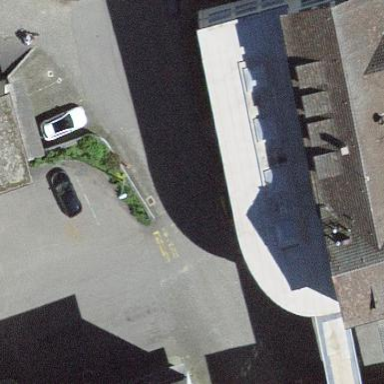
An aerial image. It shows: Industrial building.